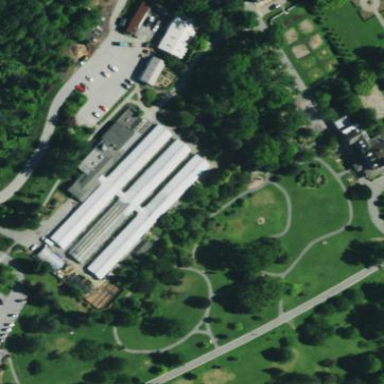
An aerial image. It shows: Greenhouse with asphalt surface.